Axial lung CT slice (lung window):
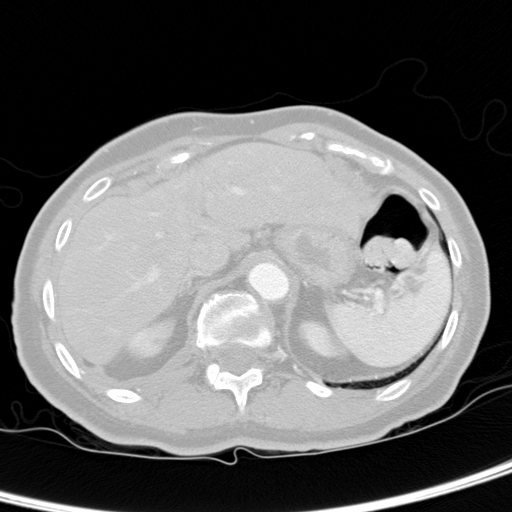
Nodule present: no